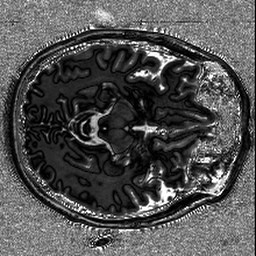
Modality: MP2RAGE
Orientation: axial
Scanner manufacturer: siemens
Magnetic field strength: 6.98 T
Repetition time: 4.73 s
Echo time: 0.00191 s